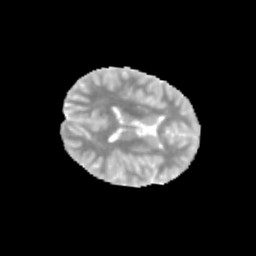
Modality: MD
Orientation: axial
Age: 11
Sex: female
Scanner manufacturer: siemens
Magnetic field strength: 3 T
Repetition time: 3.8 s
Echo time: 0.07 s